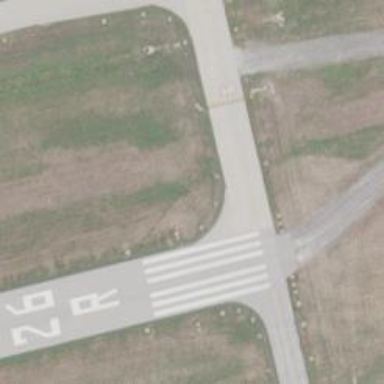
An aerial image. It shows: View of taxiway at the airport.